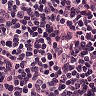
Metastatic tissue present: no